Chest X-ray:
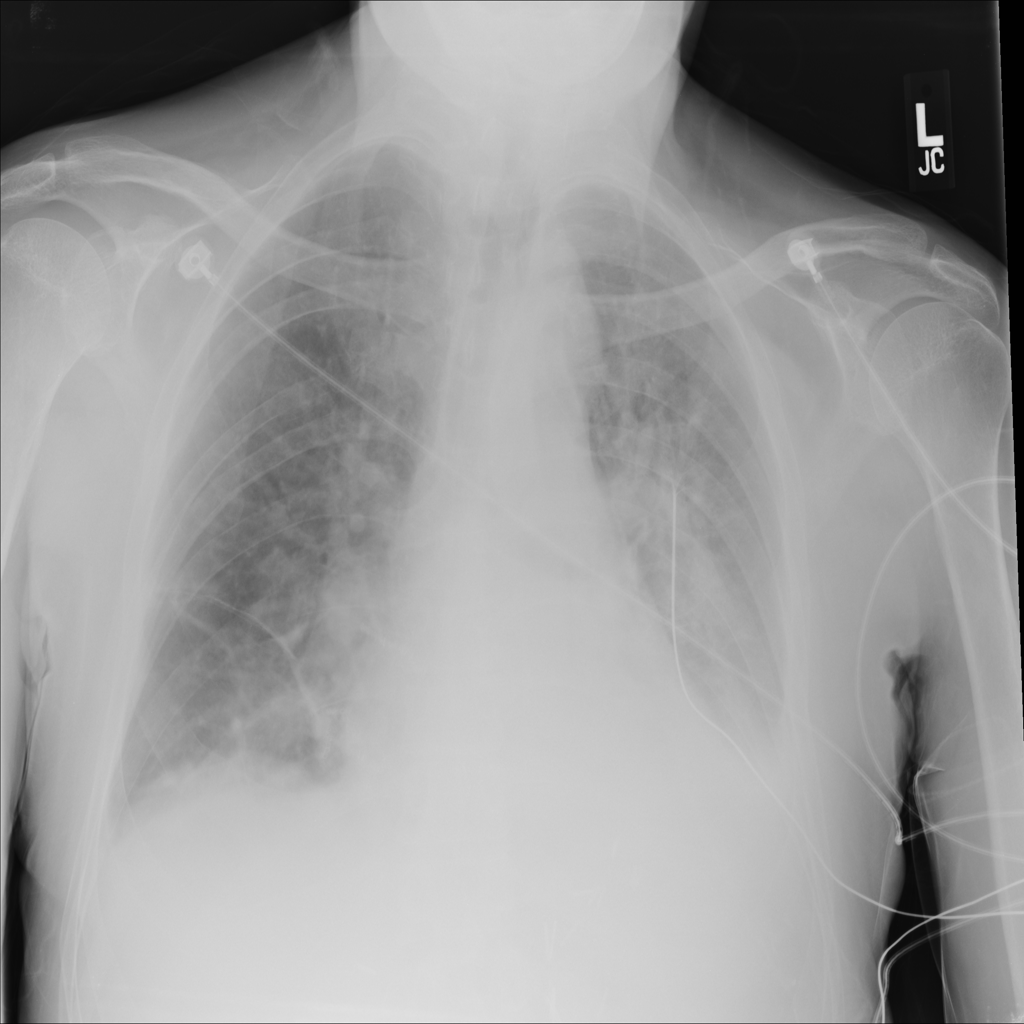
Findings: Consolidation, Effusion, Atelectasis, Cardiomegaly
No abnormal finding: no